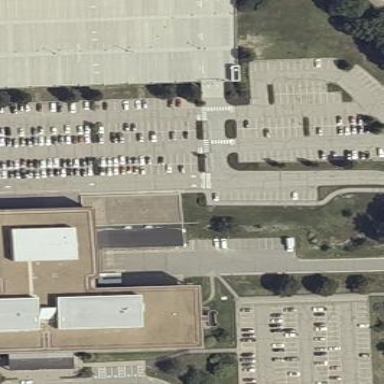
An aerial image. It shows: Parking area with surface.